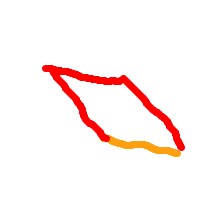
Shape: parallelogram